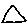
Label: triangle